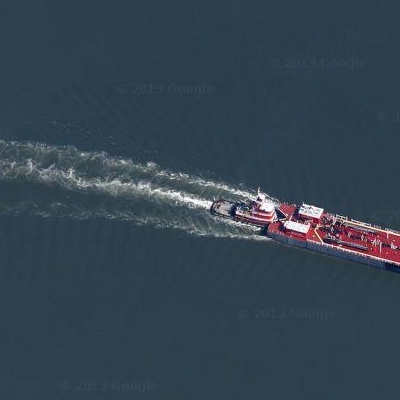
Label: dRiverLake